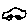
Label: car